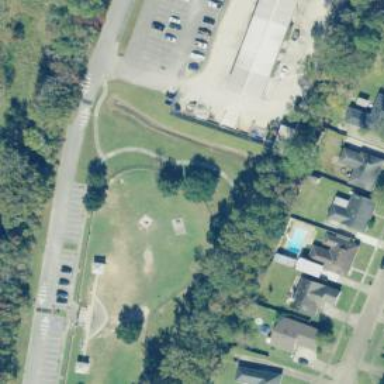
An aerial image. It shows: Dog park for leisure land.